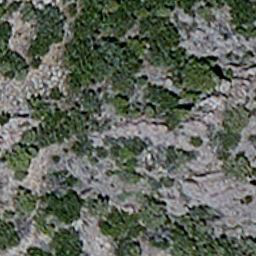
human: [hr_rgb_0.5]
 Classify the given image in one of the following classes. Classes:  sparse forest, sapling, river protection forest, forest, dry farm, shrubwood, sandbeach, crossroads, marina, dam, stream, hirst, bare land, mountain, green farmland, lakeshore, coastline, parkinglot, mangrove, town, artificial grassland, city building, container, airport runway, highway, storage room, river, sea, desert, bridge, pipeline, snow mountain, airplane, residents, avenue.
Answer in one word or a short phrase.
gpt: sparse forest